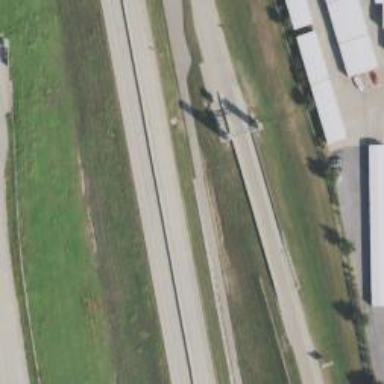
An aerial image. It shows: Toll gantry on the road.